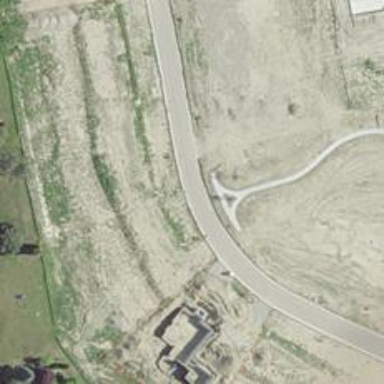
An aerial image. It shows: Residential road with asphalt surface.